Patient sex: M
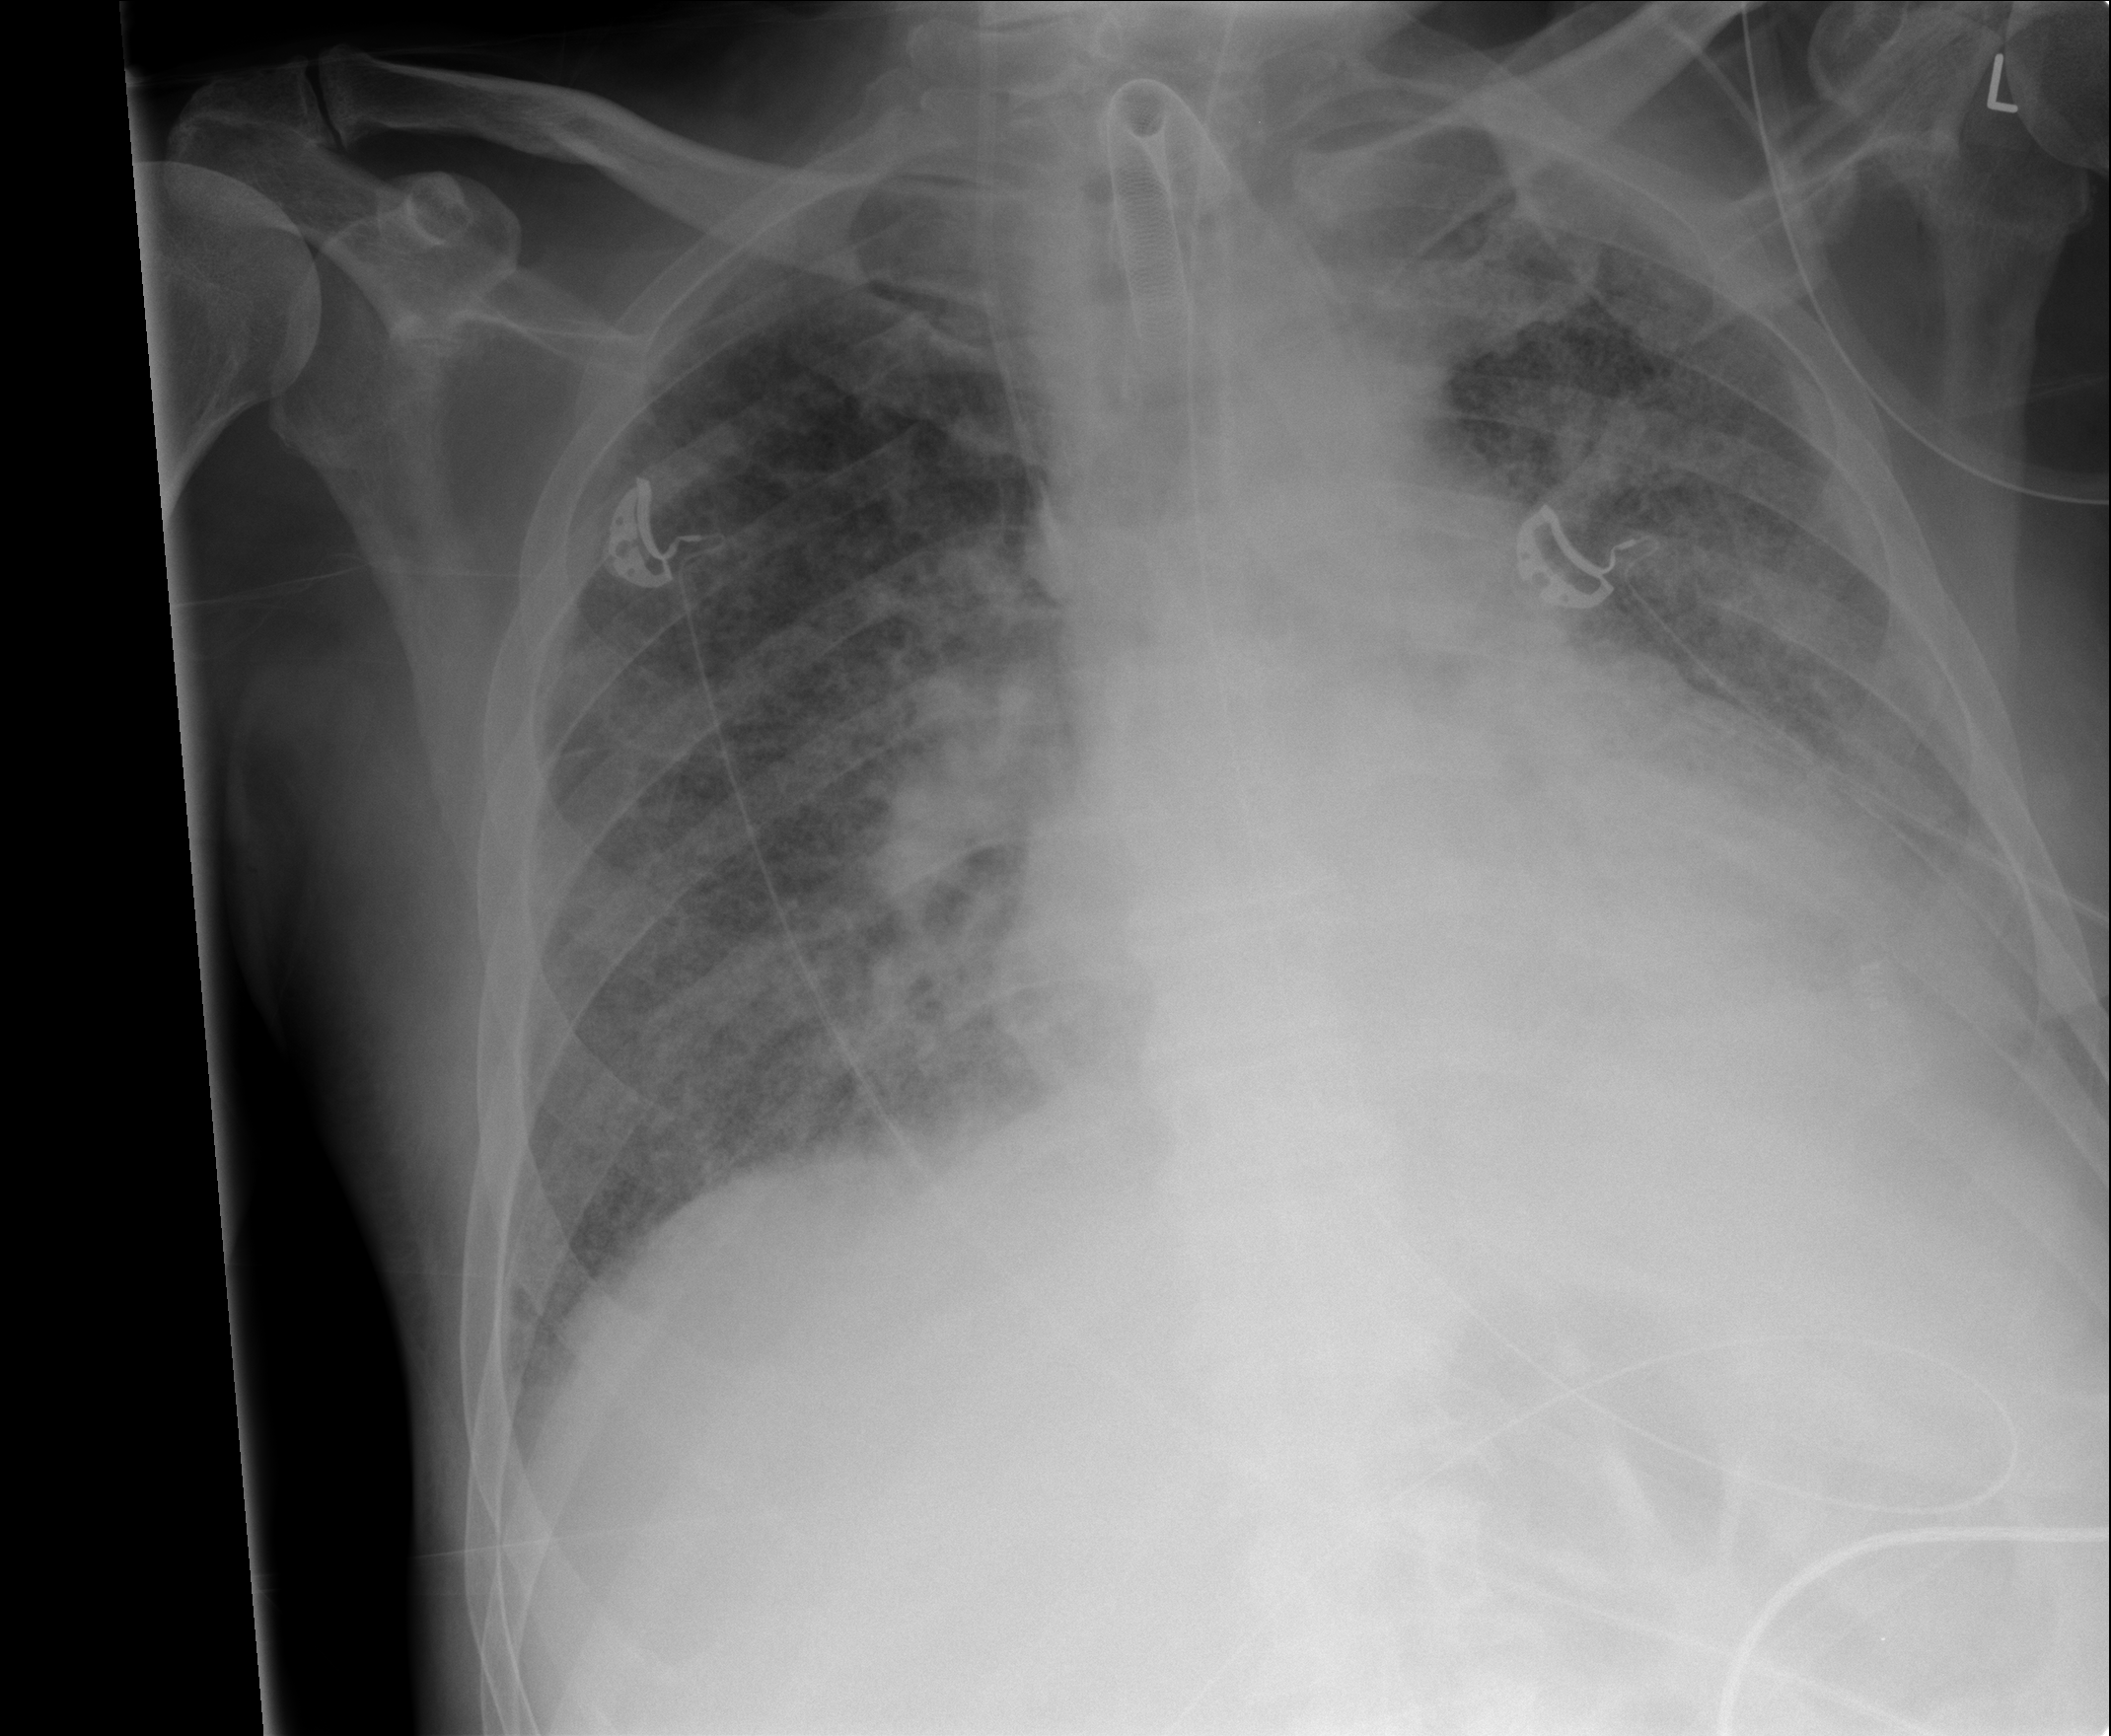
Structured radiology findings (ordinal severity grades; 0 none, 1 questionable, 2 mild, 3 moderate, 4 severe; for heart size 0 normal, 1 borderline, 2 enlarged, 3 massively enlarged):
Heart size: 2
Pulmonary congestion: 2
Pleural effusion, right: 2
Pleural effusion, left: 2
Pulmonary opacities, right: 3
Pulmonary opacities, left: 3
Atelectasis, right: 2
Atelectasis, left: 2